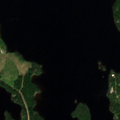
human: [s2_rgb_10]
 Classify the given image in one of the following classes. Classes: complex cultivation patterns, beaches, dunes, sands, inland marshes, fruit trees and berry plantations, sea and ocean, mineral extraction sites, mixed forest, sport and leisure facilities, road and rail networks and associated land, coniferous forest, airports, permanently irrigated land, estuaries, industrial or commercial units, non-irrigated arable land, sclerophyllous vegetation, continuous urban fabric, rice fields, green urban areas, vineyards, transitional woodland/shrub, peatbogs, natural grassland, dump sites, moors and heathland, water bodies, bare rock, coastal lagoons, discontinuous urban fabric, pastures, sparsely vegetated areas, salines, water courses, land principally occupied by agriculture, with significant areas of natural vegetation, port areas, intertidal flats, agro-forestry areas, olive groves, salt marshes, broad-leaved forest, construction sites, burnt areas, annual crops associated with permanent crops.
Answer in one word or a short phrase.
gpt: coniferous forest, mixed forest, water bodies